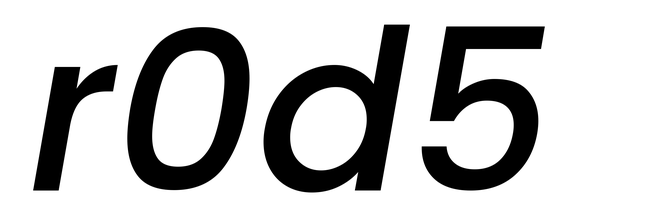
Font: Poppins-MediumItalic